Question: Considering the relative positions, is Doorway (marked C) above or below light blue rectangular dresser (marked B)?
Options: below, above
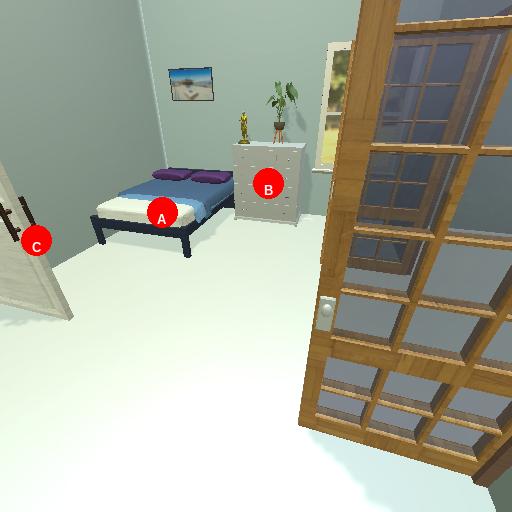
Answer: below